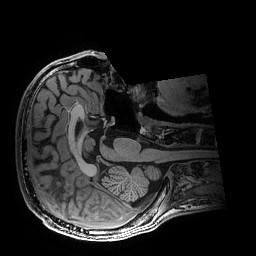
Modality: T1w
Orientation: axial
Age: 25
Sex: male
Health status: healthy
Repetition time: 2.53 s
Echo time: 0.0034 s